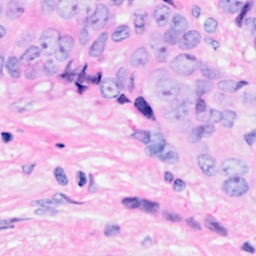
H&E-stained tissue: Breast